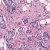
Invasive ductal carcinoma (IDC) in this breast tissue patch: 1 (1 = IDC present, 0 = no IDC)